Question: I'm trying to make a slideshow for the following markup using jQuery like this:
I want a border (as specified for .active css in my stylesheet) to be displayed around any image thumbnail that I click. Also the a preview should be displayed above (for #previewImg) when clicked.

'''
<div id="gallerypreview">
<img id="#previewImg" alt="preview for image" src="gallery/autumn1.jpg" />
</div>
<div id="gallerythumbs">
<div class="gallerythumb">
<img src="gallery/autumn1.jpg">
</div>
<div class="gallerythumb">
<img src="gallery/autumn2.jpg">
</div>
<div class="gallerythumb">
<img src="gallery/autumn3.jpg">
</div>
</div>
'''
CSS for '.active':
'''
.active{
border:2px #000 solid;
}
'''
I don't know why my jQuery code does not work:
'''
<script>
/*Begin Photo Gallery Code*/
var images = ['gallery/autumn1.jpg', 'gallery/autumn2.jpg', 'gallery/autumn3.jpg'];
function loadImage(src) {
$('#previewImg').fadeOut('slow', function() {
$(this).html('<img src="' + src + '" />').fadeIn('slow');
});
}
function goNext() {
var next = $('.gallerythumb>img.active').next();
if (next.length == 0)
next = $('.gallerythumb img:first');
$('.gallerythumb').removeClass('active');
next.addClass('active');
loadImage(next.attr('src'));
}
$(function() {
for (var i = 0; i < images.length; i++) {
$('#previewImg').append('<img src="gallery/' + images[i] + '" />');
}
$('.gallerythumb img').click(function() {
$('.gallerythumb img').removeClass('active');
loadImage($(this).attr('src'));
$(this).addClass('active');
});
loadImage('gallery/' + images[0]);
$('.gallerythumb img:first').addClass('active');
setInterval(goNext, 4000);
});
</script>
'''
Besides spoiling my layout, this also loads the first image in #previewImg and when I click either of images (.gallerythumb>img), #previewImg does not change to currently clicked image. Also, automatic swapping of images between 4000ms interval does not work.
Any tips will be appreciated. I have to deliver this project very soon :(
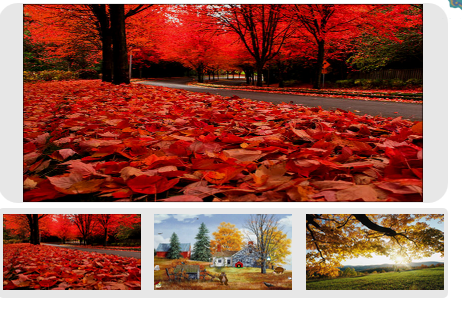
Answer: I found a useful piece of code on a SO <URL>:
'''
<script>
$('a#tazeha').on("click",function(e){
e.preventDefault();
$('#row1-content').load(this.href);
});
$('a#montakhab').on("click",function(e){
e.preventDefault();
$('#row1-content').load(this.href);
});
</script>
</div>
</div>
<div id="row1-center"></div>
<div id="row1-left">
<script>
var imgs = [
'gallery/autumn1.jpg',
'gallery/autumn2.jpg',
'gallery/autumn3.jpg'];
var cnt = imgs.length;
$(function() {
setInterval(Slider, 4000);
});
function Slider() {
$('#previewImg').fadeOut("slow", function() {
$(this).attr('src', imgs[(imgs.length++) % cnt]).fadeIn("slow");
if(imgs.length++ % cnt==2) $('.gallerythumb>img').removeClass('active');
$('.gallerythumb>img').click(function(){
$(this).addClass('active');
$('#previewImg').attr('src',$(this).attr('src'));
}
);
});
}
</script>
'''